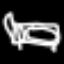
Label: bed